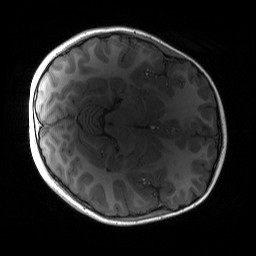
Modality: T1w
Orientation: axial
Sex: male
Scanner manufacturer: siemens
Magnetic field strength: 3 T
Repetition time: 1.9 s
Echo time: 0.00243 s